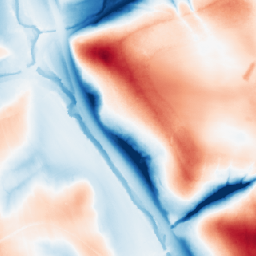
Category: trend_removal
Decomposition family: local_polynomial
Decomposition parameters: window_size: 101
degree: 2
Upsampling method: nearest
Upsampling parameters: scale: 8
Upsampling scale: 8